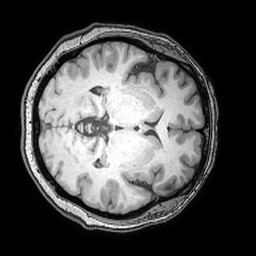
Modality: T1w
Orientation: axial
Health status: ill
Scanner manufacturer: philips
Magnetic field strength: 3 T
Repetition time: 0.007 s
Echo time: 0.0035 s